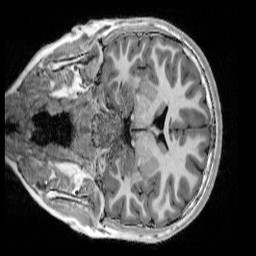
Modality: UNIT1_denoised
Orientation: coronal
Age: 11
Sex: female
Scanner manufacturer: siemens
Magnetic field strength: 3 T
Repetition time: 4 s
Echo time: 0.00303 s